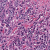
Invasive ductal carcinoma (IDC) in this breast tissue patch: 0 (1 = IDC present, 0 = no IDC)